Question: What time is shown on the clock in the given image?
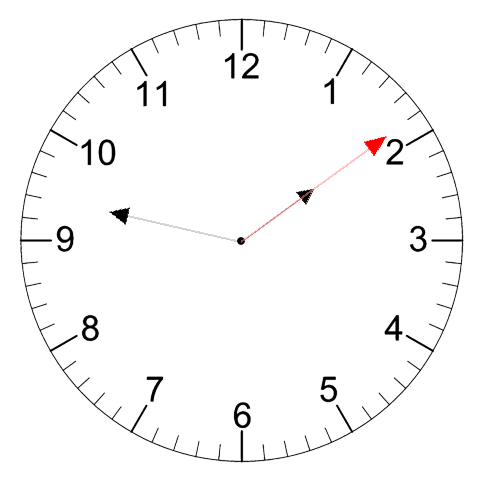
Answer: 01:47:09